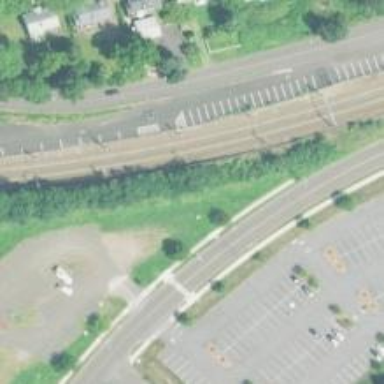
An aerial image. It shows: Railway with electrified contact lines.